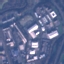
Label: Industrial